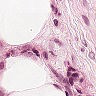
Metastatic tissue present: yes